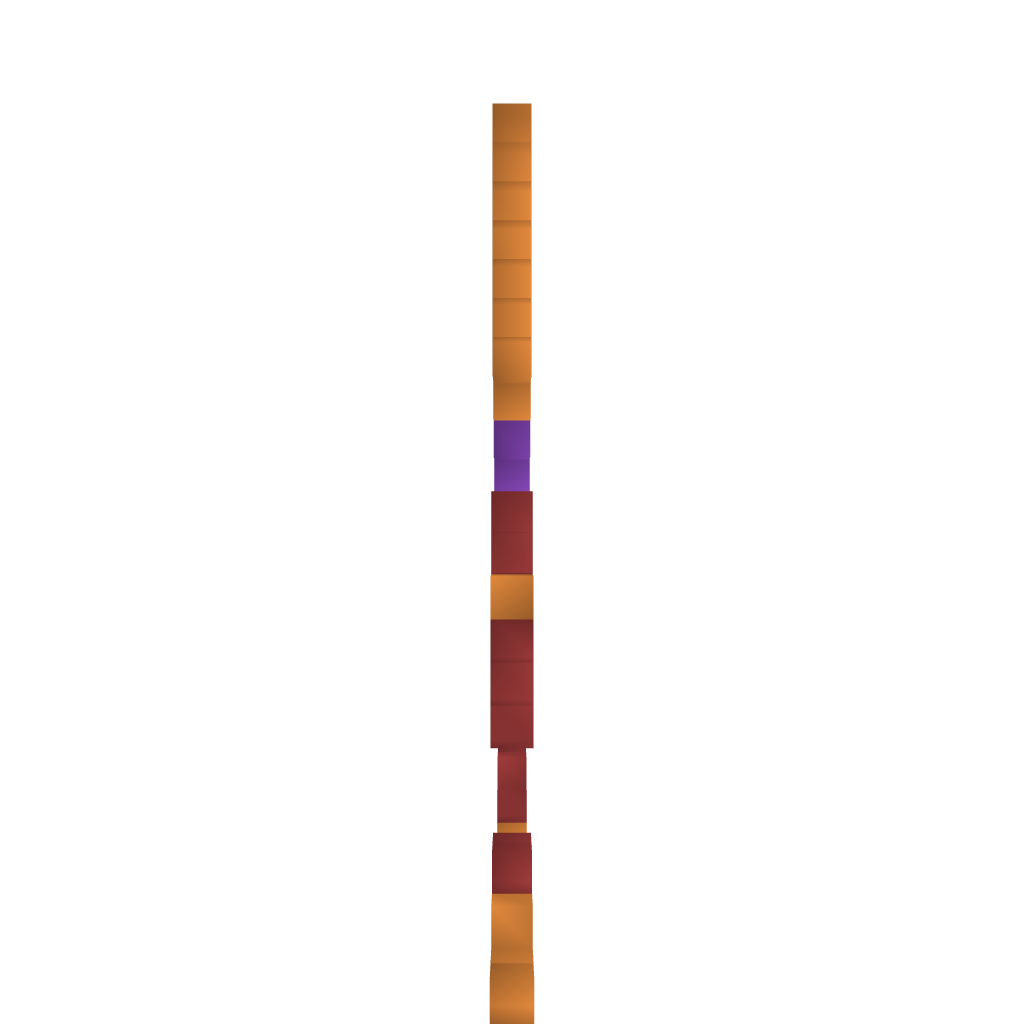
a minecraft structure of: Elecman (ErnieCIII) bad low quality